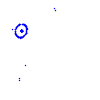
Particle: proton